Interaction volume radius: 5 \u00c5
Interaction volume height: 10 \u00c5
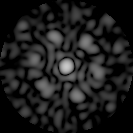
Disorder parameter: 0.8084